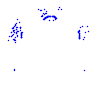
Particle: kaon